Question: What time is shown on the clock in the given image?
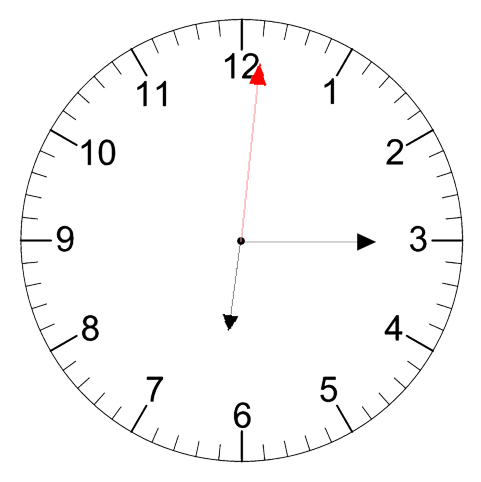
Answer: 06:15:01